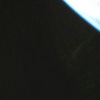
Label: space